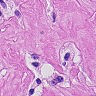
Metastatic tissue present: yes